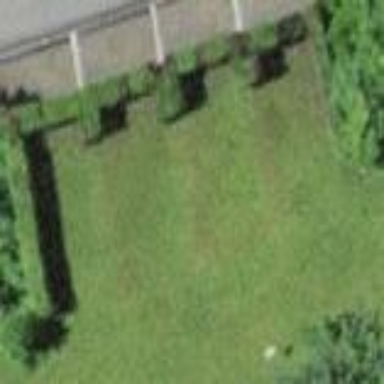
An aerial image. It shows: Group of garages.